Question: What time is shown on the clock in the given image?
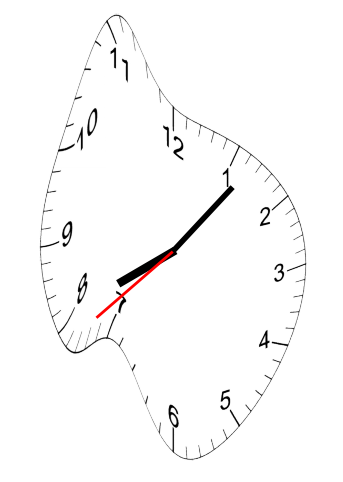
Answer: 08:06:38